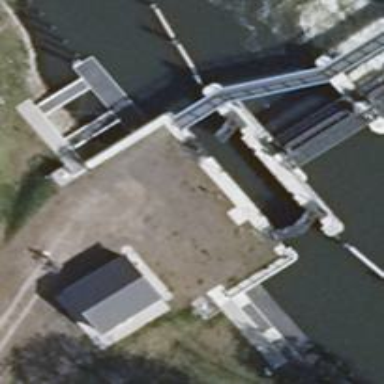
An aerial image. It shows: Lock gate along waterway.